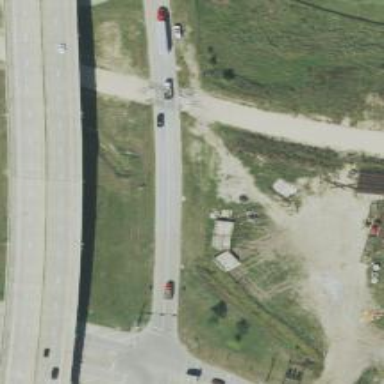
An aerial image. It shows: Primary highway with frontage road.